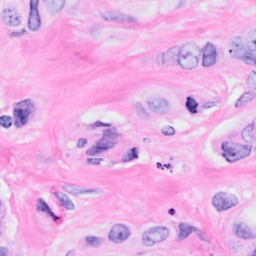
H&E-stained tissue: Breast